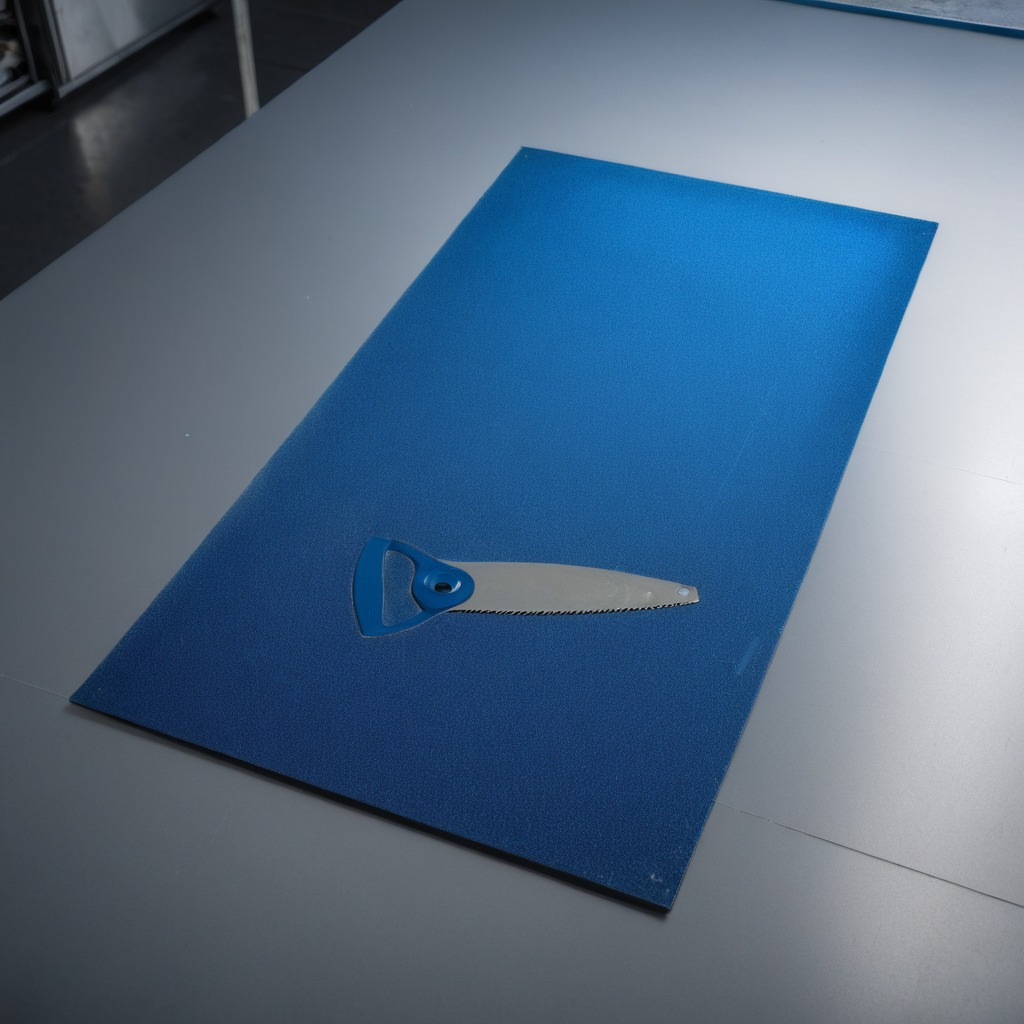
A metal saw is lying on the granite tabletop.